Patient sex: F
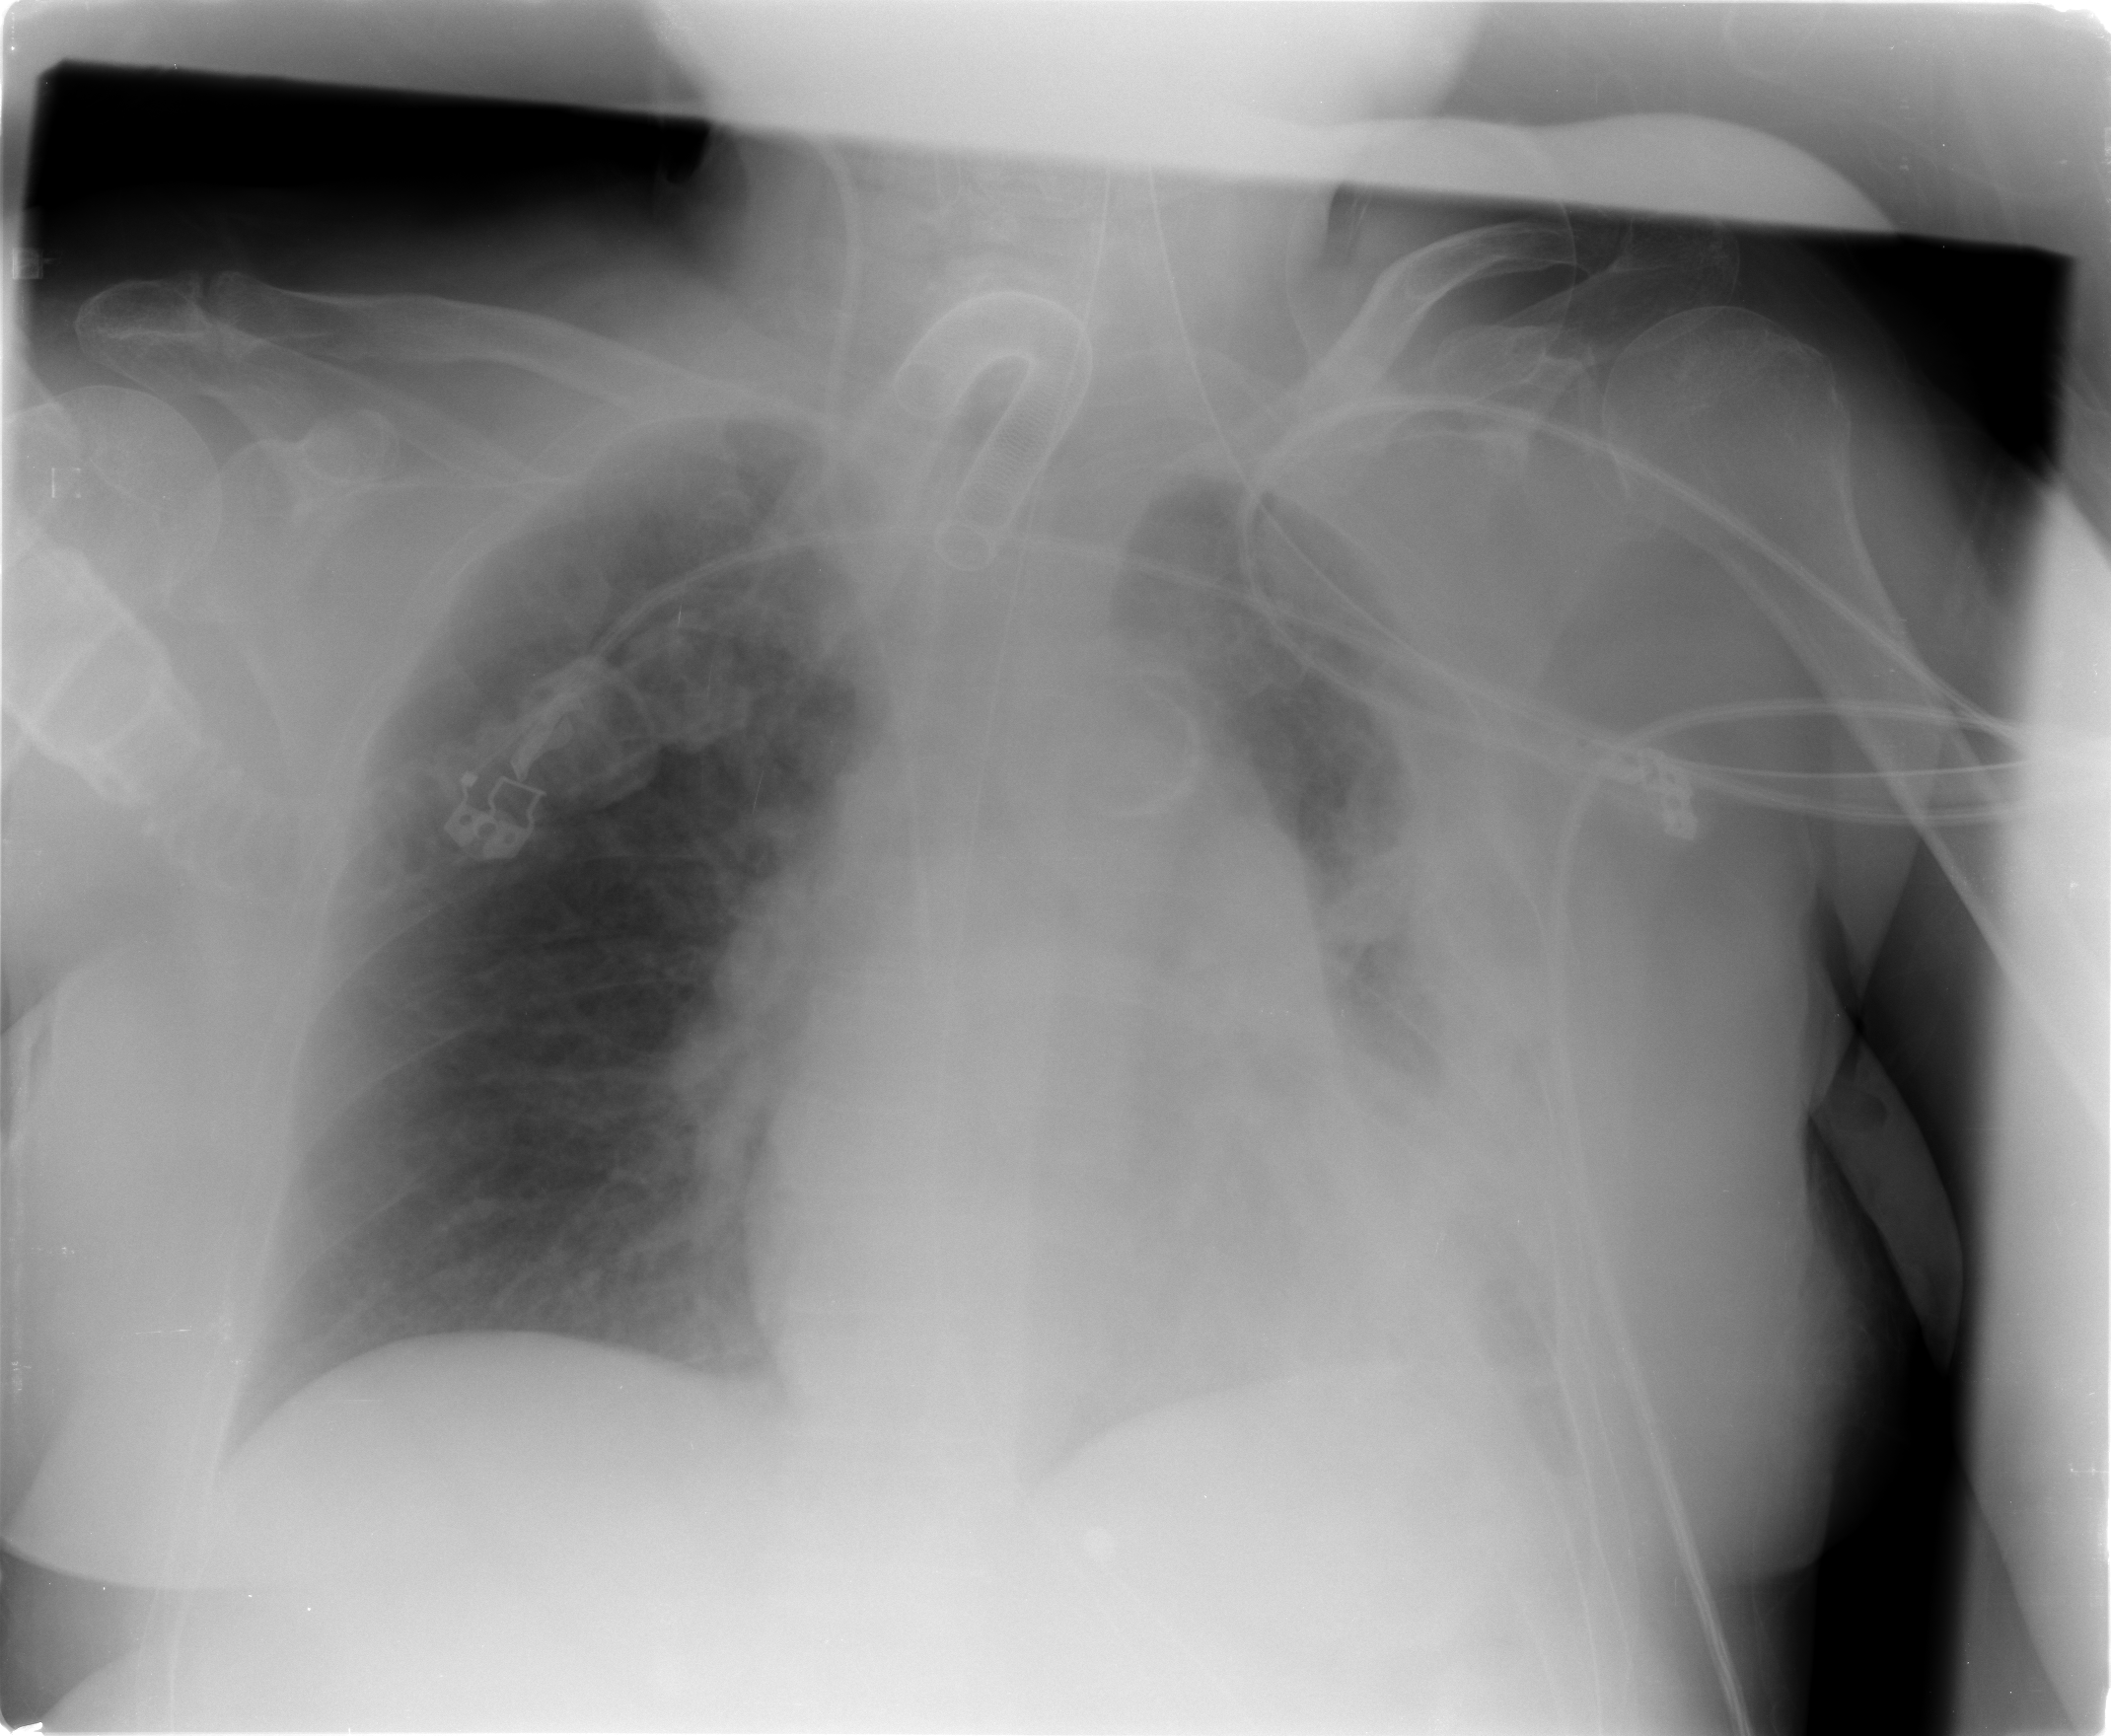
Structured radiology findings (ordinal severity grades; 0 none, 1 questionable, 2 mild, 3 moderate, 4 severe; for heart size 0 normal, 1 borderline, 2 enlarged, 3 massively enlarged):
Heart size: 1
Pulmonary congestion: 2
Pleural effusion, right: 0
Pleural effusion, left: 0
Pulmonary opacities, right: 0
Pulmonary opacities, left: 2
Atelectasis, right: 1
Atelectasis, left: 2